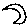
Label: moon